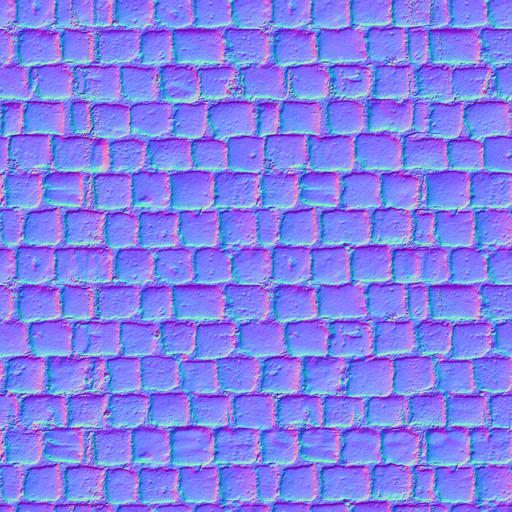
cobblestone grey old pavement paving stones